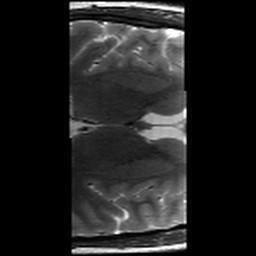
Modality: T2w
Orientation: axial
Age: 19
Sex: female
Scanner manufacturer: siemens
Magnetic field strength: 3 T
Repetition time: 8.02 s
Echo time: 0.08 s